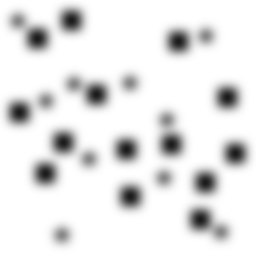
Squares: 14
Triangles: 0
Stars: 10
Total shapes: 24